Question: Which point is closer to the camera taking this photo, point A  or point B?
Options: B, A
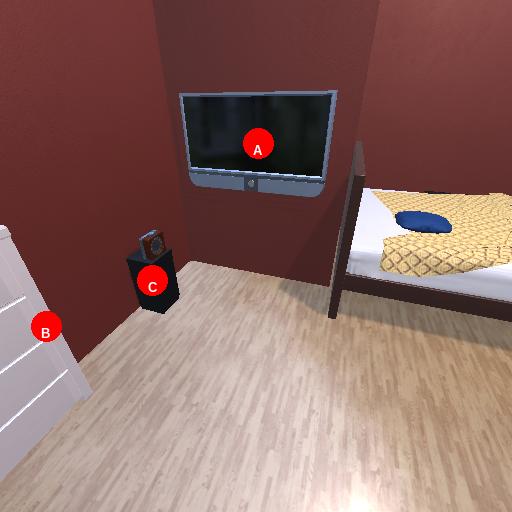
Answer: B